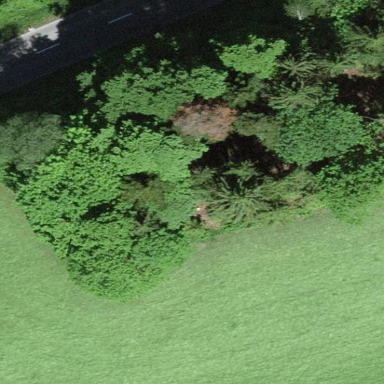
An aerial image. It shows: Mixed leaf-type forest area.